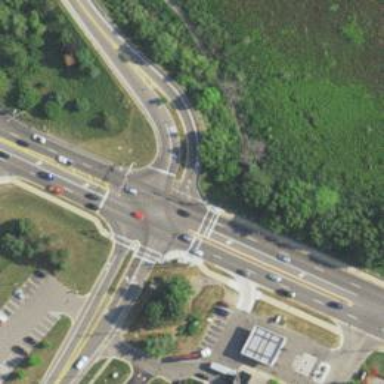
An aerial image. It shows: Marked crossing on the road.